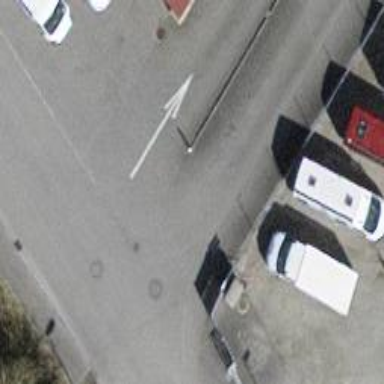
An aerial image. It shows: Kerb serving as barrier.